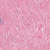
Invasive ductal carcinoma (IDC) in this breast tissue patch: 0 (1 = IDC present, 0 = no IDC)